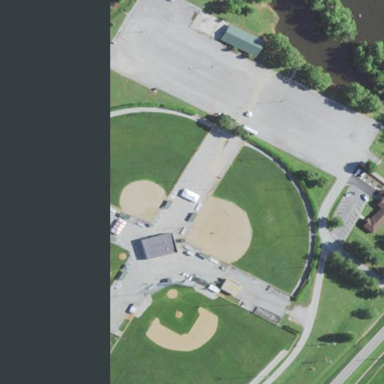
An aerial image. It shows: Baseball/softball pitch for leisure sports.